Question: I don't know if it is correct, but look the following schema:

An Entity can be either a Carrier or a Customer. Every customer must be associated with a Carrier, this Carrier can be the own Customer.
I'm stuck, tried without success to perform a single query that returns the of the customer and the of his Carrier. Is there a way to make such operation ?
Thanks
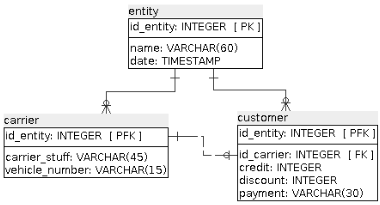
Answer: Join 'entity' twice and give the 'name' column aliases. Remove the last join if additional 'carrier' fields are not needed.
'''
select customer_entity.name as customer_name, customer.credit, -- additional customer fields...
carrier_entity.name as carrier_name, carrier.carrier_stuff -- additional carrier fields...
from entity as customer_entity
inner join customer on (customer.id_entity = customer_entity.id_entity)
inner join entity as carrier_entity on (customer.id_carrier = carrier_entity.id_entity)
inner join carrier on (carrier.id_entity = carrier_entity.id_entity)
'''